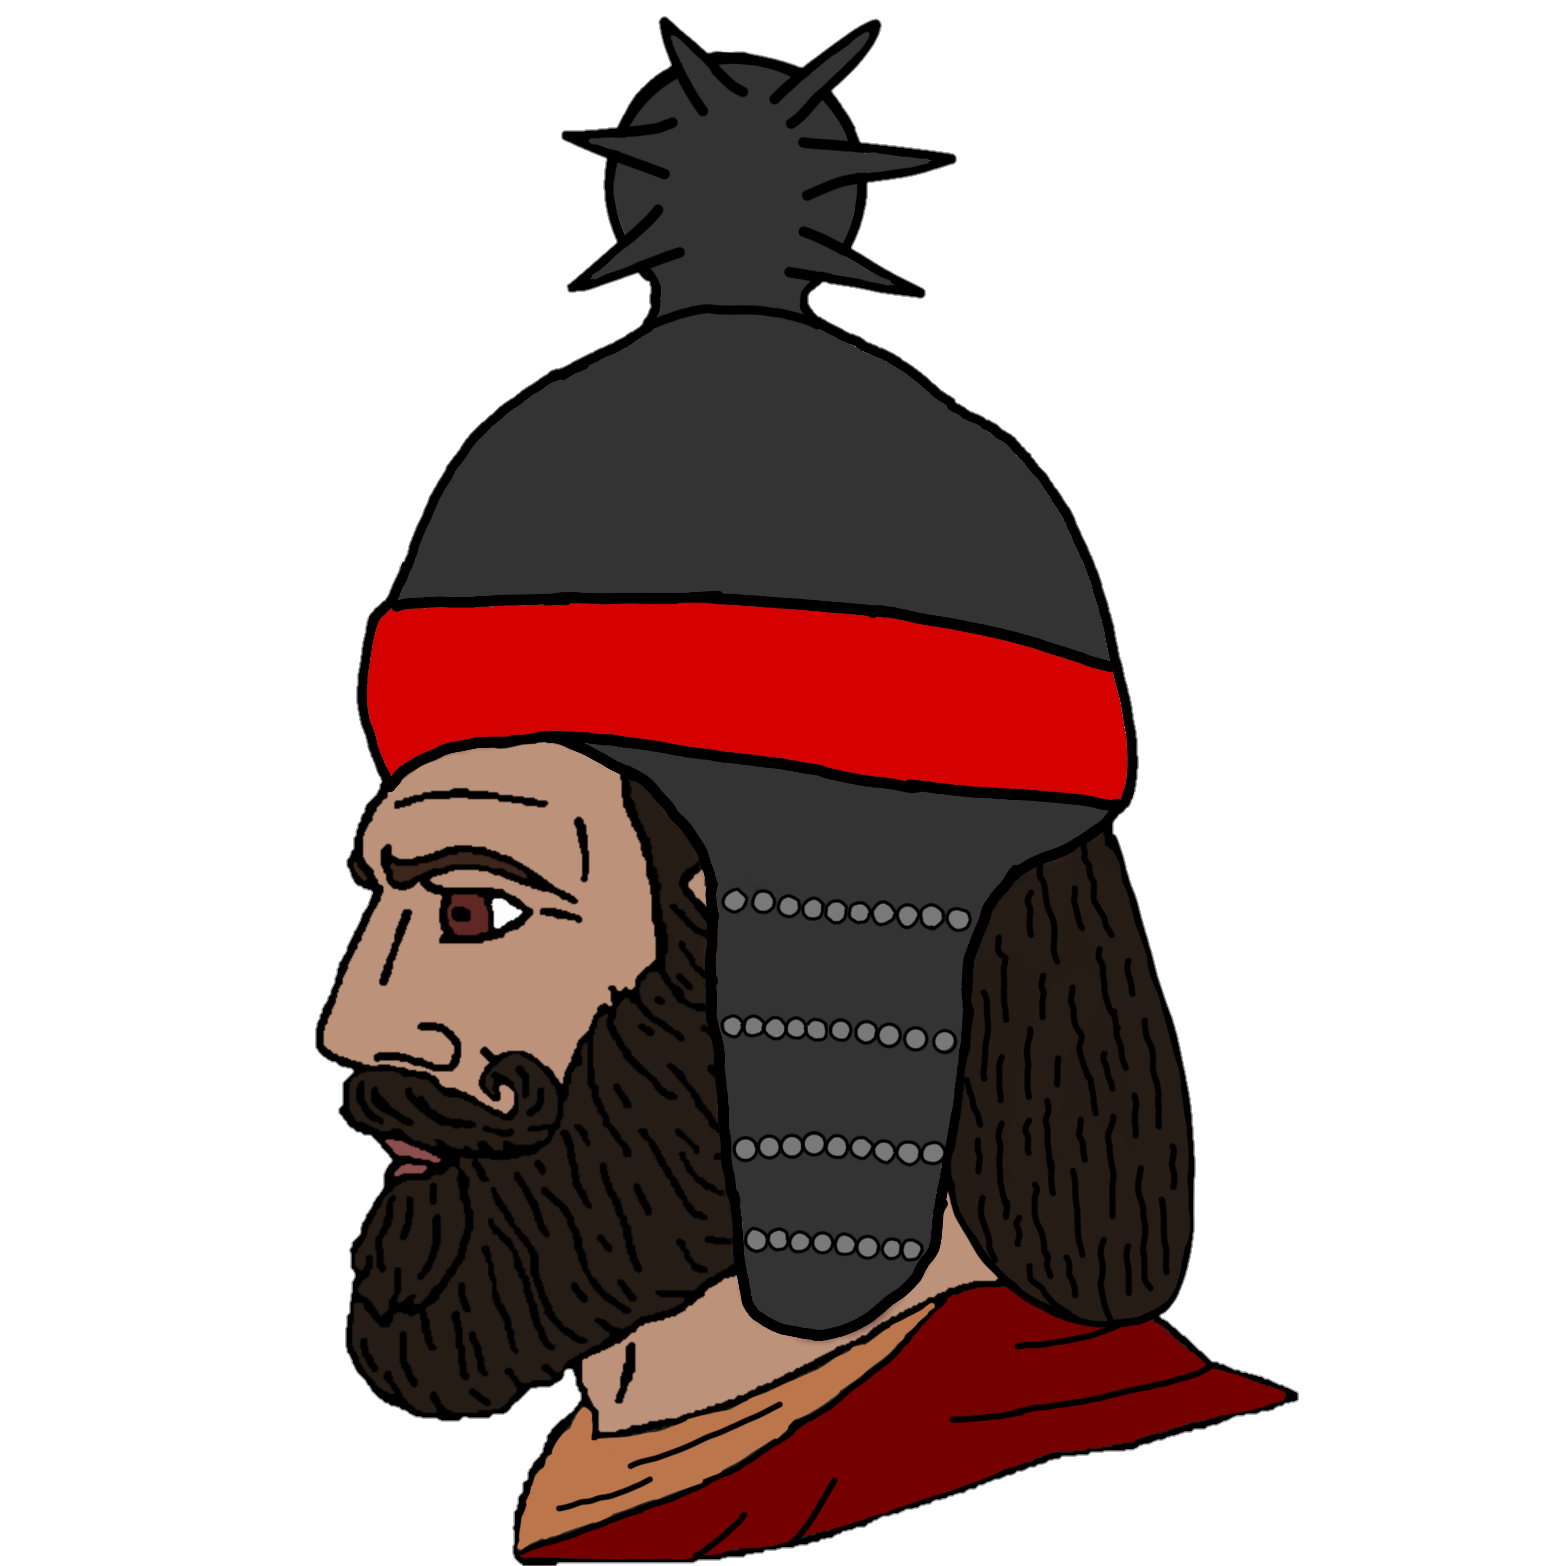
Label: 4_Yes_Chad